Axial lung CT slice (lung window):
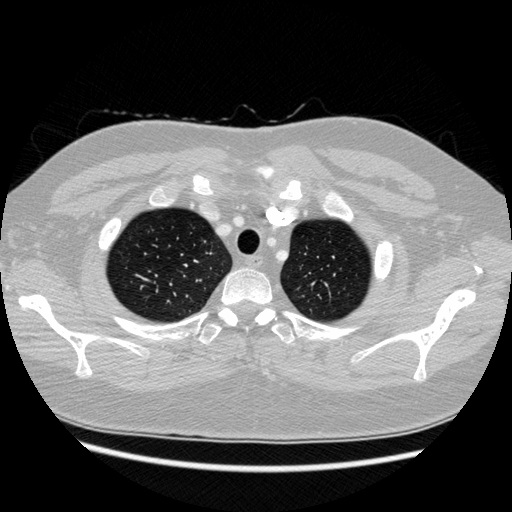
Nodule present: no